Question: Its a project using Spring4 and hibernate4 ,I have problem with running the pronect as it returns could not extract ResultSet
I have crearted the database and have connected as usual.But it returns error.How can i solve it.
HomeController code
'''
@Controller
public class HomeController {
@Autowired
private UserDao userDAO;
@RequestMapping(value="/")
public ModelAndView home(){
List<User> listUser=userDAO.list();
ModelAndView model=new ModelAndView("home");
model.addObject("userList",listUser);
return model;
}
'''
UserDAOImplementation Code
'''
public class UserDAOImpl implements UserDAO {
private SessionFactory sessionFactory;
public UserDAOImpl (SessionFactory sessionFactory){
this.sessionFactory=sessionFactory;
}
@Override
@Transactional
public List<User> list() {
@SuppressWarnings("unchecked")
List<User>listUser =(List<User>)sessionFactory.getCurrentSession().createCriteria(User.class).setResultTransformer(Criteria.DISTINCT_ROOT_ENTITY).list();
return listUser;
}
}
'''
User.hbm.xml code
'''
<?xml version="1.0" encoding="UTF-8"?>
<!DOCTYPE hibernate-mapping PUBLIC
"-//Hibernate/Hibernate Mapping DTD 3.0//EN"
"http://www.hibernate.org/dtd/hibernate-mapping-3.0.dtd">
<hibernate-mapping package="com.spring4hibernate4test.org.model">
<class name="User" table="USERS" >
<id name="id" column="USER_ID">
<generator class="native"/>
</id>
<property name="username" column="USERNAME" />
<property name="password" column="PASSWORD" />
<property name="email" column="EMAIL" />
</class>
</hibernate-mapping>
'''
servlet-context.xml code
'''
<?xml version="1.0" encoding="UTF-8"?>
<beans xmlns:mvc="http://www.springframework.org/schema/mvc"
xmlns:xsi="http://www.w3.org/2001/XMLSchema-instance"
xmlns="http://www.springframework.org/schema/beans"
xmlns:context="http://www.springframework.org/schema/context"
xmlns:tx="http://www.springframework.org/schema/tx"
xsi:schemaLocation="http://www.springframework.org/schema/mvc http://www.springframework.org/schema/mvc/spring-mvc.xsd
http://www.springframework.org/schema/beans http://www.springframework.org/schema/beans/spring-beans.xsd
http://www.springframework.org/schema/tx http://www.springframework.org/schema/tx/spring-tx.xsd
http://www.springframework.org/schema/context http://www.springframework.org/schema/context/spring-context.xsd">
<!-- DispatcherServlet Context: defines this servlet's request-processing infrastructure -->
<!-- Enables the Spring MVC @Controller programming model -->
<mvc:annotation-driven />
<!-- Handles HTTP GET requests for /resources/** by efficiently serving up static resources in the ${webappRoot}/resources directory -->
<mvc:resources mapping="/resources/**" location="/resources/" />
<!-- Resolves views selected for rendering by @Controllers to .jsp resources in the /WEB-INF/views directory -->
<bean class="org.springframework.web.servlet.view.InternalResourceViewResolver">
<property name="prefix" value="/WEB-INF/views/" />
<property name="suffix" value=".jsp" />
</bean>
<context:component-scan base-package="com.spring4hibernate4test.org" />
<bean id="dataSource" class="org.apache.commons.dbcp2.BasicDataSource" destroy-method="close">
<property name="driverClassName" value="com.mysql.jdbc.Driver"/>
<property name="url" value="jdbc:mysql://localhost:3306/usersdb"/>
<property name="username" value="root"/>
<property name="password" value="root"/>
</bean>
<bean id="sessionFactory"
class="org.springframework.orm.hibernate4.LocalSessionFactoryBean">
<property name="dataSource" ref="dataSource" />
<property name="configLocation" value="classpath:hibernate.cfg.xml" />
</bean>
<tx:annotation-driven />
<bean id="transactionManager"
class="org.springframework.orm.hibernate4.HibernateTransactionManager">
<property name="sessionFactory" ref="sessionFactory" />
</bean>
<bean id="userDao" class="com.spring4hibernate4test.org.dao.UserDAOImpl">
<constructor-arg>
<ref bean="sessionFactory" />
</constructor-arg>
</bean>
'''
Root cause
'''
org.springframework.web.util.NestedServletException: Request processing failed; nested exception is org.hibernate.exception.SQLGrammarException: could not extract ResultSet
org.hibernate.exception.SQLGrammarException: could not extract ResultSet
com.mysql.jdbc.exceptions.jdbc4.MySQLSyntaxErrorException: Table 'usersdb.USERS' doesn't exist
'''

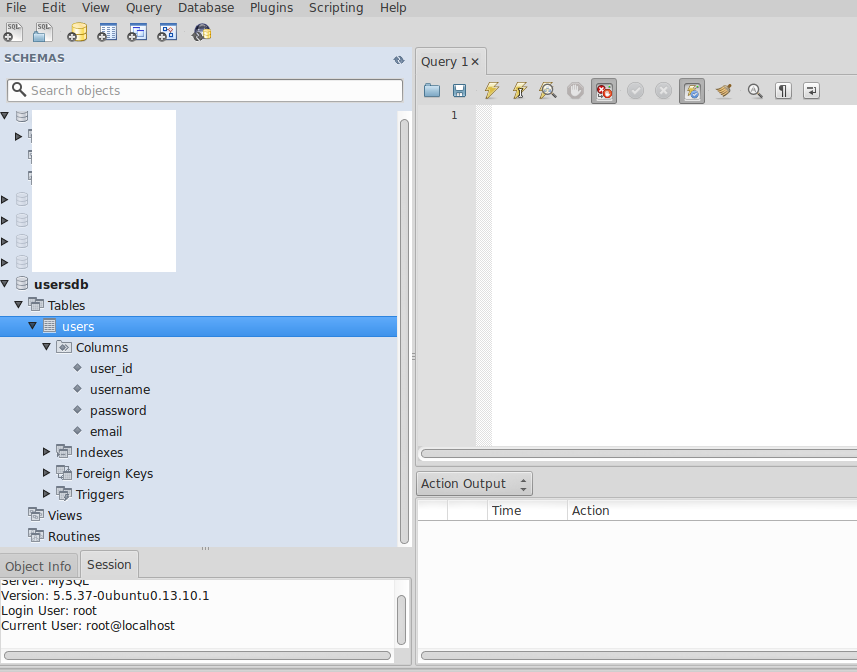
Answer: As I remember, MySQL table/column names are by default case sensitive on linux environment, so try updating 'User.hbm.xml' accordingly.